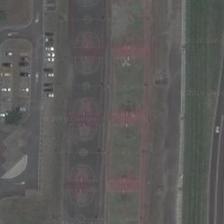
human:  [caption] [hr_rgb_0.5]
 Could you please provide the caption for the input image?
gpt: eight basketball field are between a road and a parking lot .

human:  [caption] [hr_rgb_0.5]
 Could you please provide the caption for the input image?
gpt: eight basketball fields along the straight road .

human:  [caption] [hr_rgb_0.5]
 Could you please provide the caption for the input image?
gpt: eight basketball courts make up this rectangular area while there is a parking lot beside .

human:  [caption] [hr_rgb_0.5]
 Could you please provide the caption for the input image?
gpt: two rows of basketball fields are between a river and a parking lot .

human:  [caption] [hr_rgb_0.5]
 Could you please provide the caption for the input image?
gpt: two rows of basketball fields are next to a parking lot .